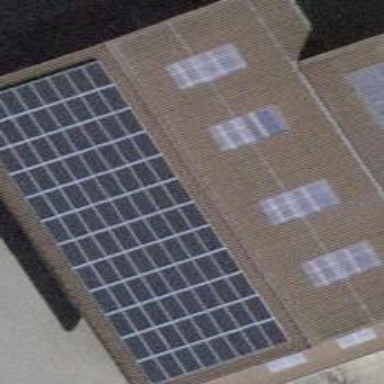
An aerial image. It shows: Solar power generator with photovoltaic panels.